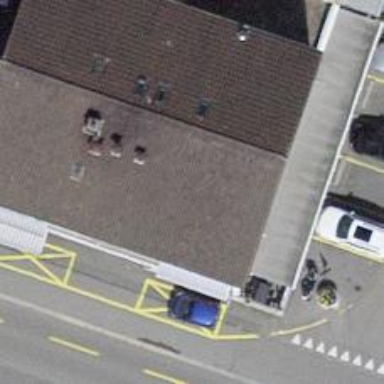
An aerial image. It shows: Restaurant.